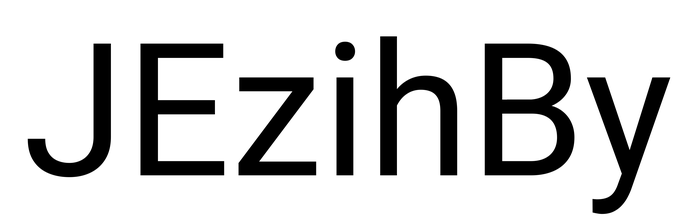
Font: Roboto_Regular